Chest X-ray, PA view. Patient: 41 years old, sex M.
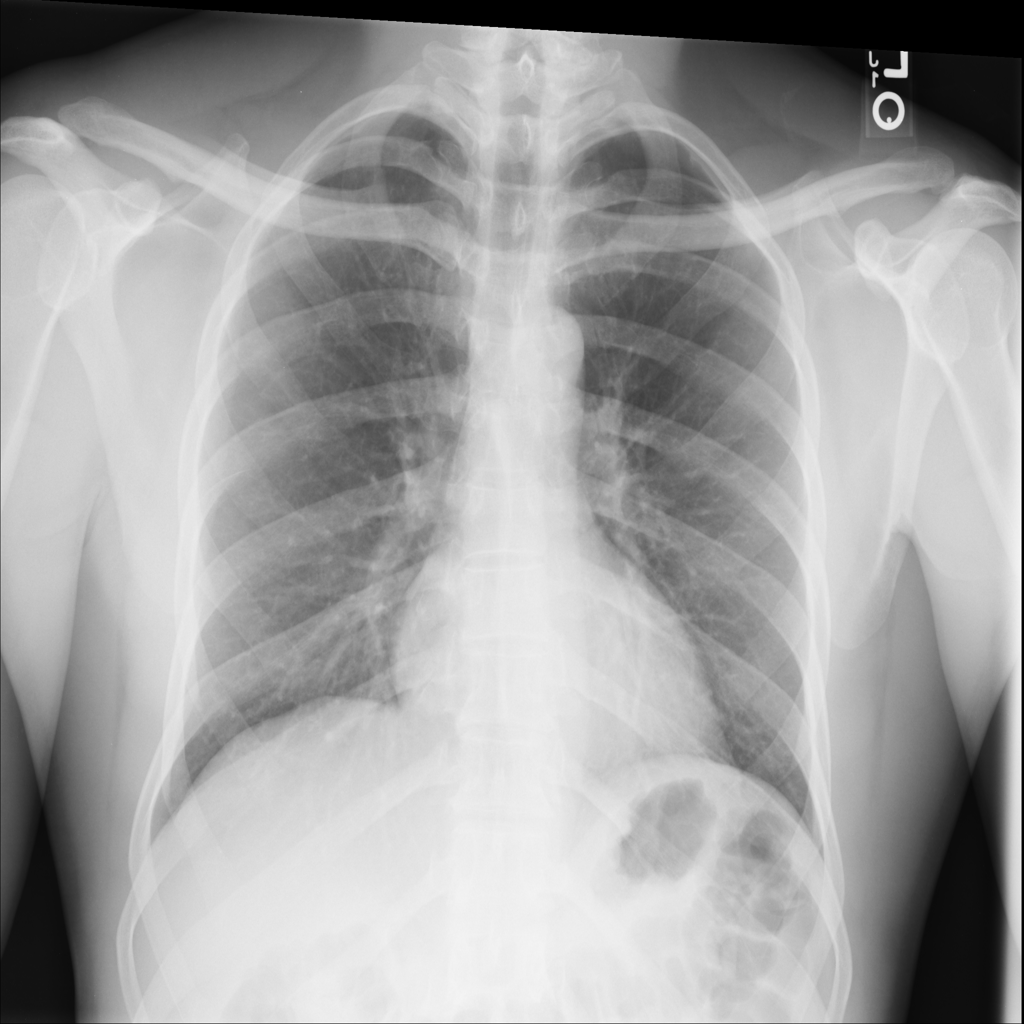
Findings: No Finding